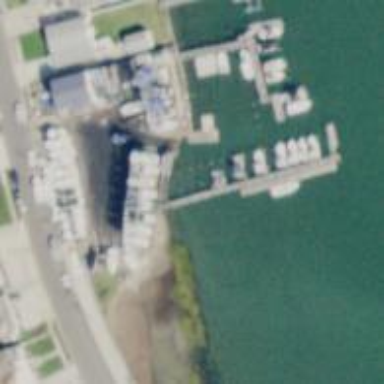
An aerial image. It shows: Marina on leisure land.